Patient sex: F
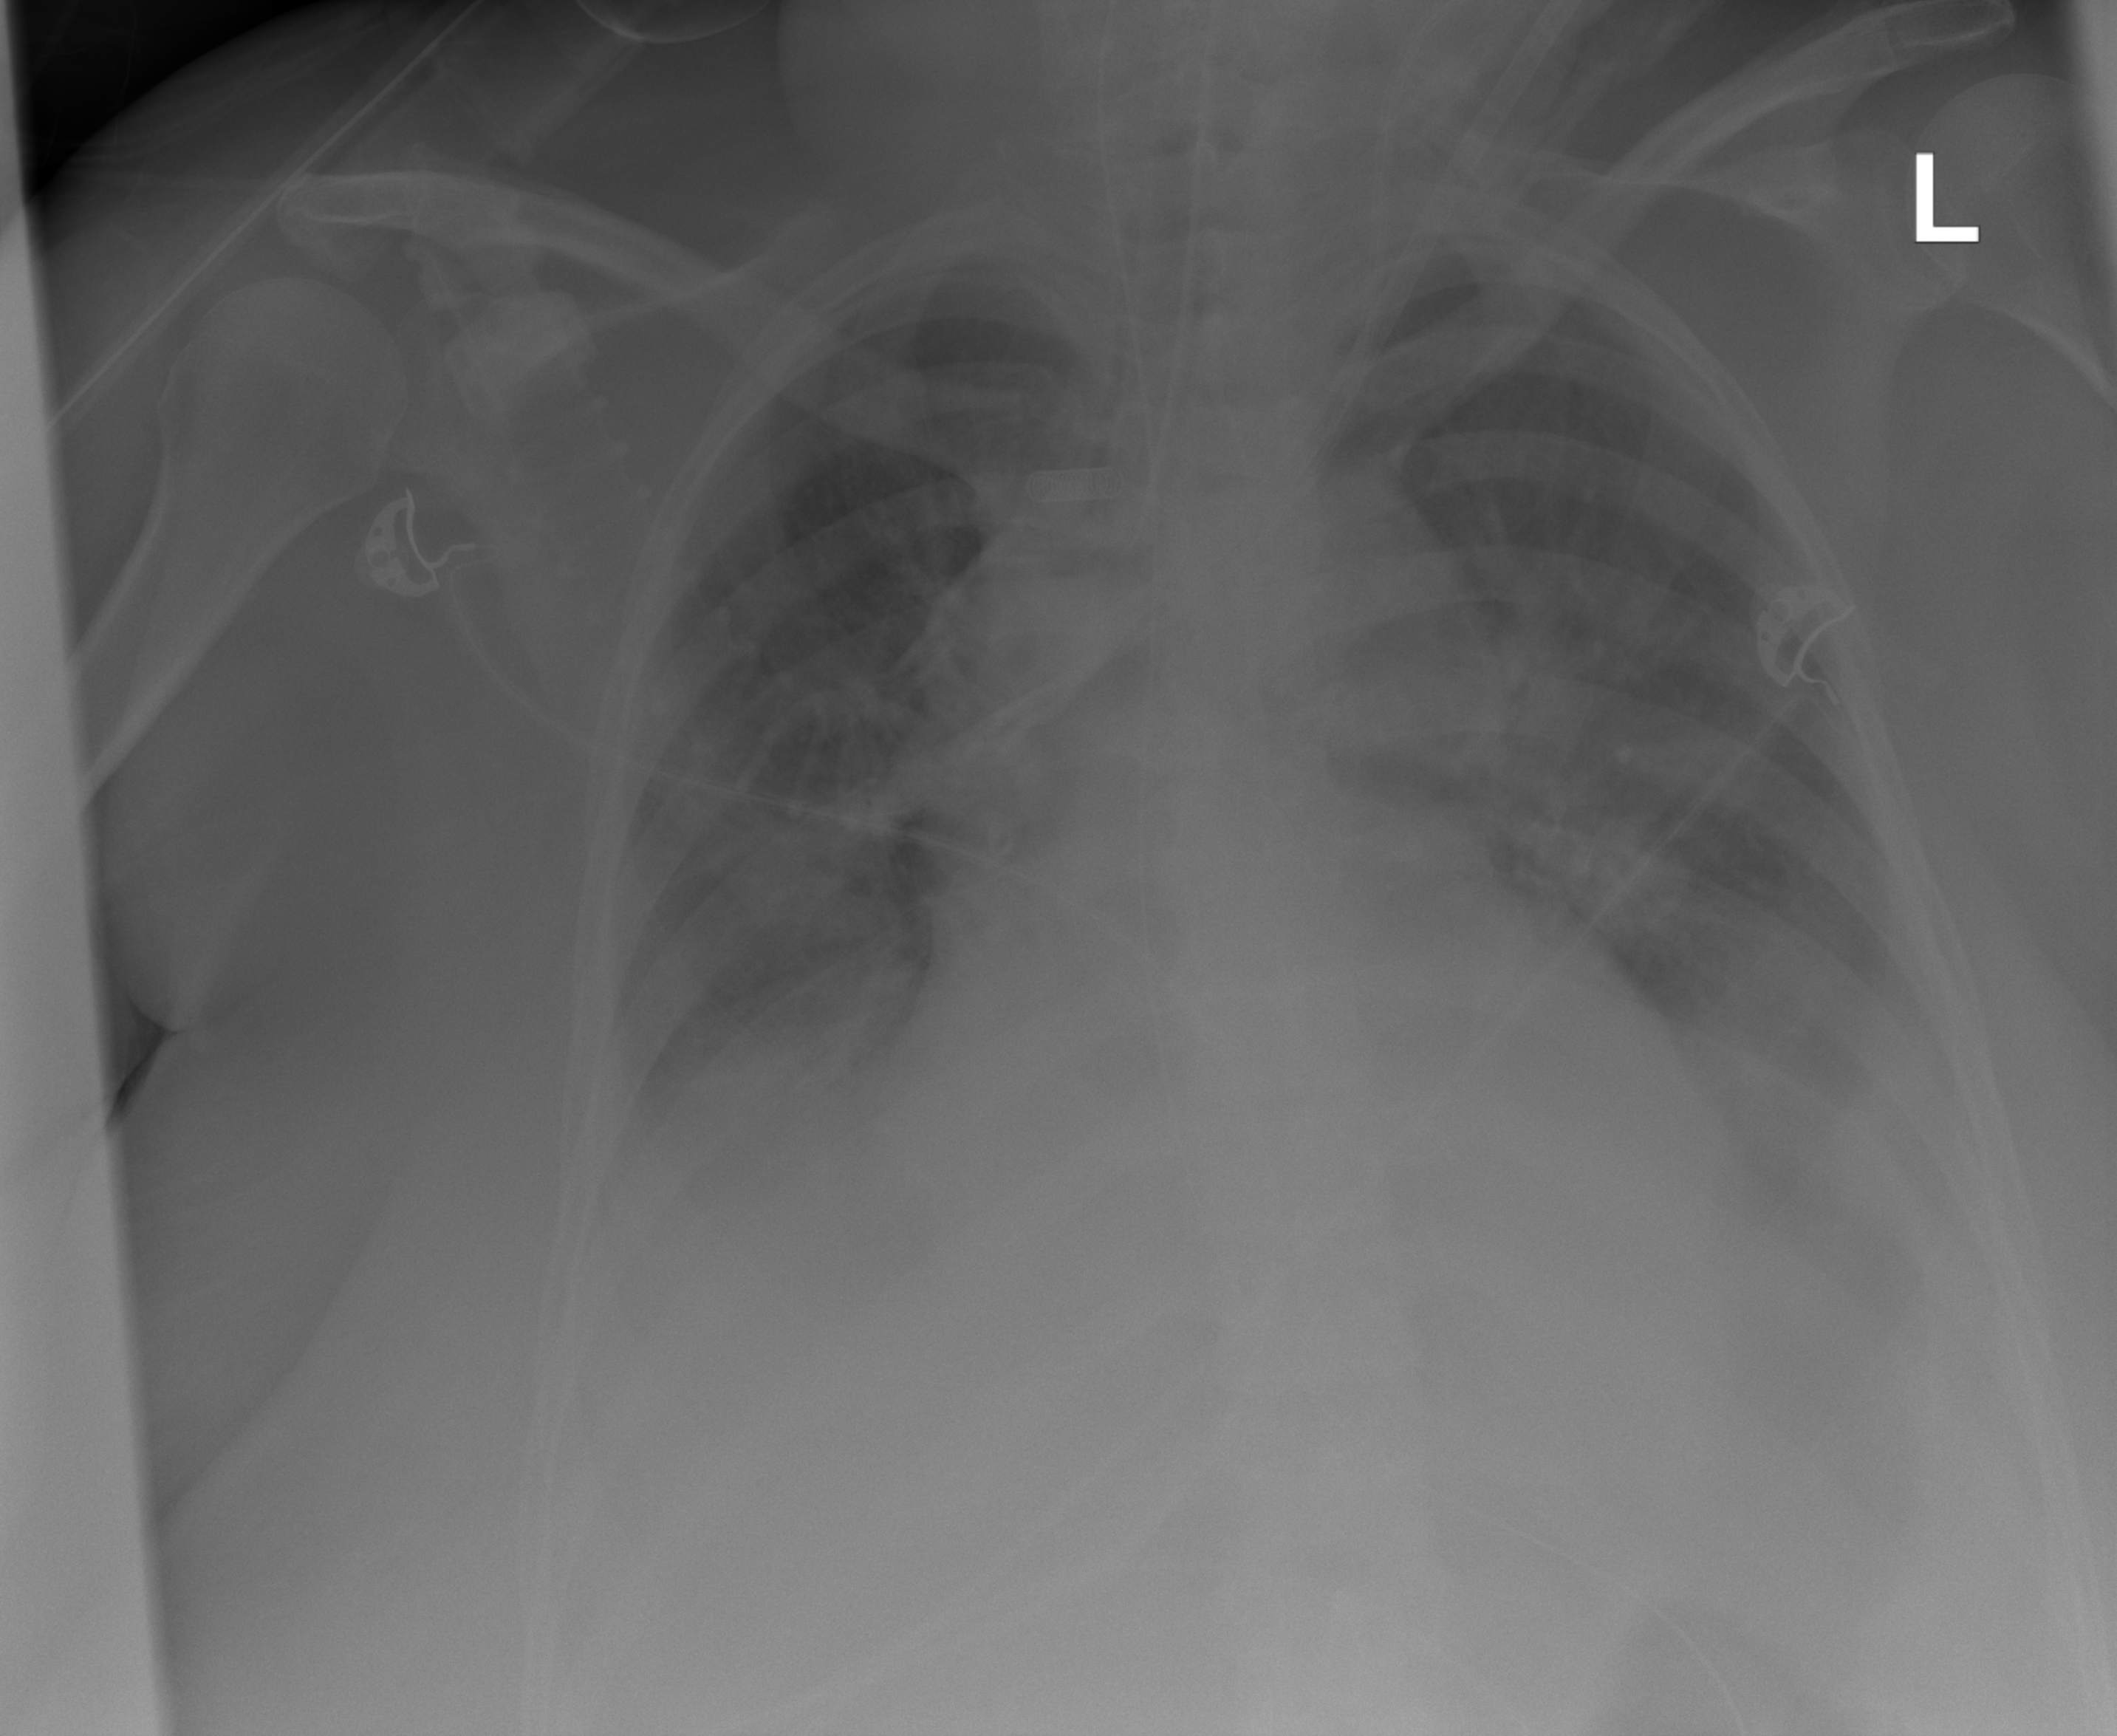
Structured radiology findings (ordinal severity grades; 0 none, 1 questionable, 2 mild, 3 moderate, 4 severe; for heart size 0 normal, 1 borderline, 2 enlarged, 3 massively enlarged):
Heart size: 2
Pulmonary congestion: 2
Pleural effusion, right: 3
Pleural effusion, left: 2
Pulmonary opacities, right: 3
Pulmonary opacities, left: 3
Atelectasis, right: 3
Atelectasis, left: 2